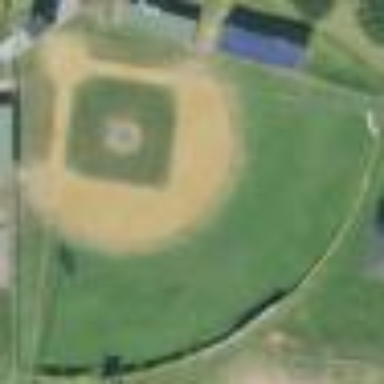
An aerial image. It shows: Grassy baseball pitch with 150 feet outfield.